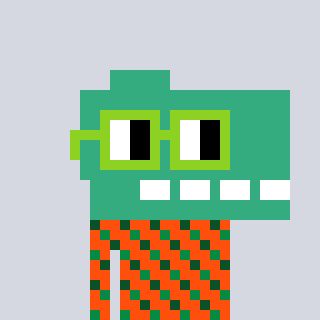
a pixel art character with square light green glasses, a dino-shaped head and a orange-colored body on a cool background